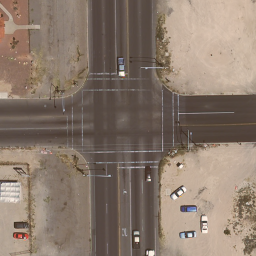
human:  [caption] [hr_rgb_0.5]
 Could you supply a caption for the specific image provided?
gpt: An intersection with a few cars on the road .

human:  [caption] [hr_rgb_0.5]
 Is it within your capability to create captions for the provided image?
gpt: An intersection with some houses and plants at the corners .

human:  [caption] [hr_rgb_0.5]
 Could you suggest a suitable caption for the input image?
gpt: A desolate intersection only with some houses and plants at the corners .

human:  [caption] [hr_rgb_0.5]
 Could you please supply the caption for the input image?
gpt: An intersection with two roads vertical to each other .

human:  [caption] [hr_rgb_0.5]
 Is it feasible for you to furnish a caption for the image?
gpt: An intersection with two roads vertical to each other .